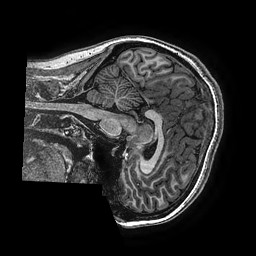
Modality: T1w
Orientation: sagittal
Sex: female
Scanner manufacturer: ge
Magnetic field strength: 3 T
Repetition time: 0.00766 s
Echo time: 0.003476 s